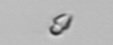
Label: Heterocapsa_rotundata